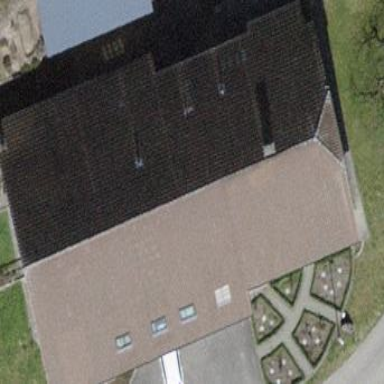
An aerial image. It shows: Building.